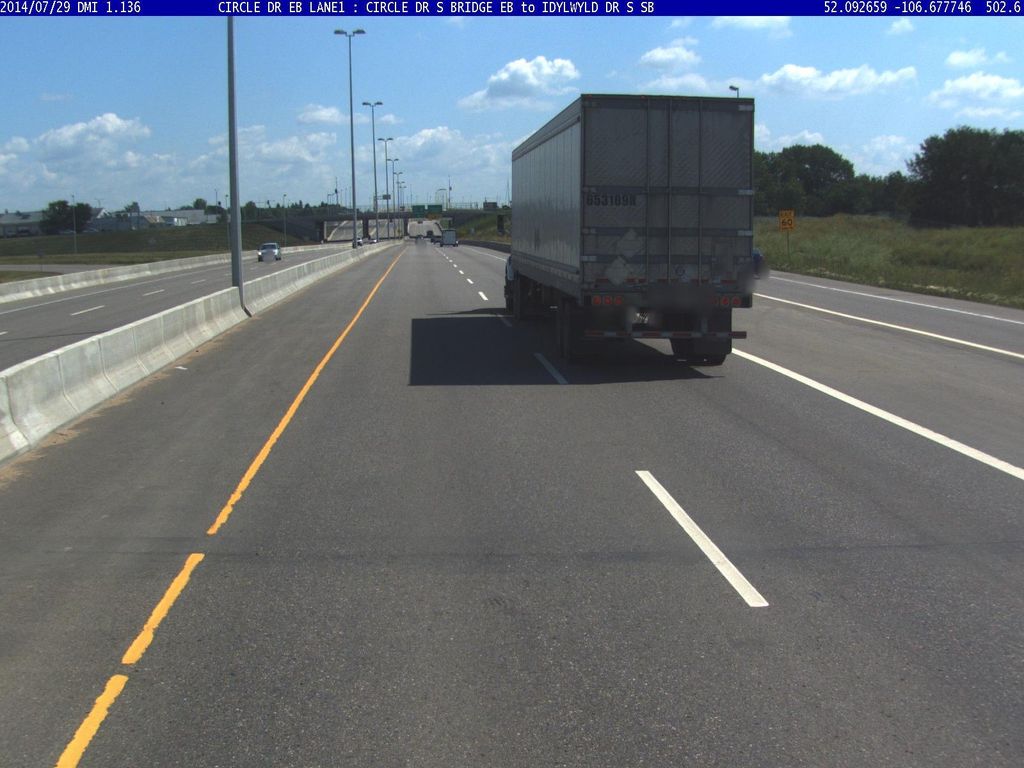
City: saskatoon